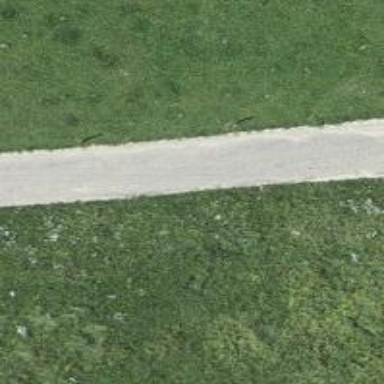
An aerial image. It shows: Service road with gravel surface and grade 2 track type.